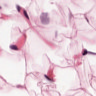
Metastatic tissue present: no